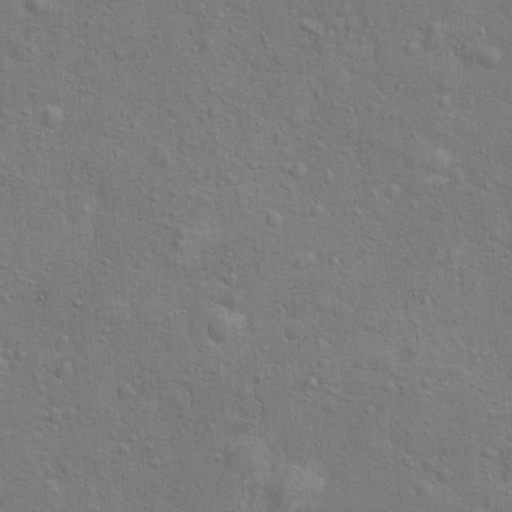
Classes present: Background